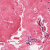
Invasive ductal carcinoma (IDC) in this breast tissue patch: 0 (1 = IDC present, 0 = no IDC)